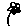
Label: flower